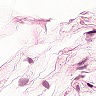
Metastatic tissue present: no